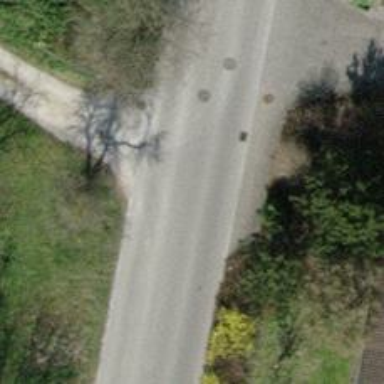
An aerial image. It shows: Asphalt tertiary road without sidewalk.